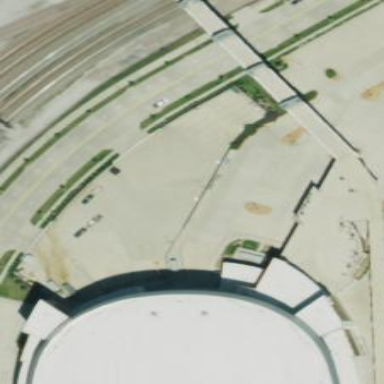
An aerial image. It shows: Parking area with chain link fence surrounding it.